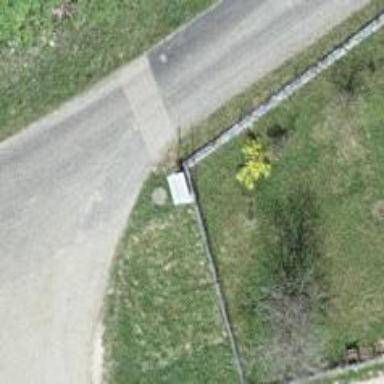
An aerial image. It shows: Guidepost providing information.